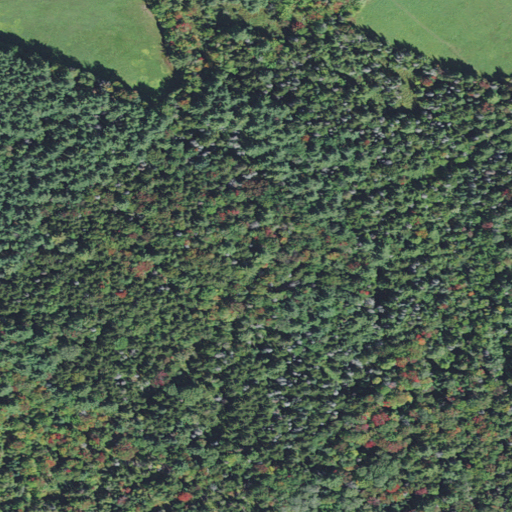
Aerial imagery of mountain in Vermont named Brown Hill containing evergreen forest, mixed forest, pasture, and woody wetlands